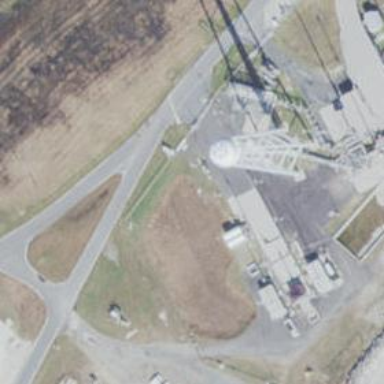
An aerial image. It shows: Mast structure.